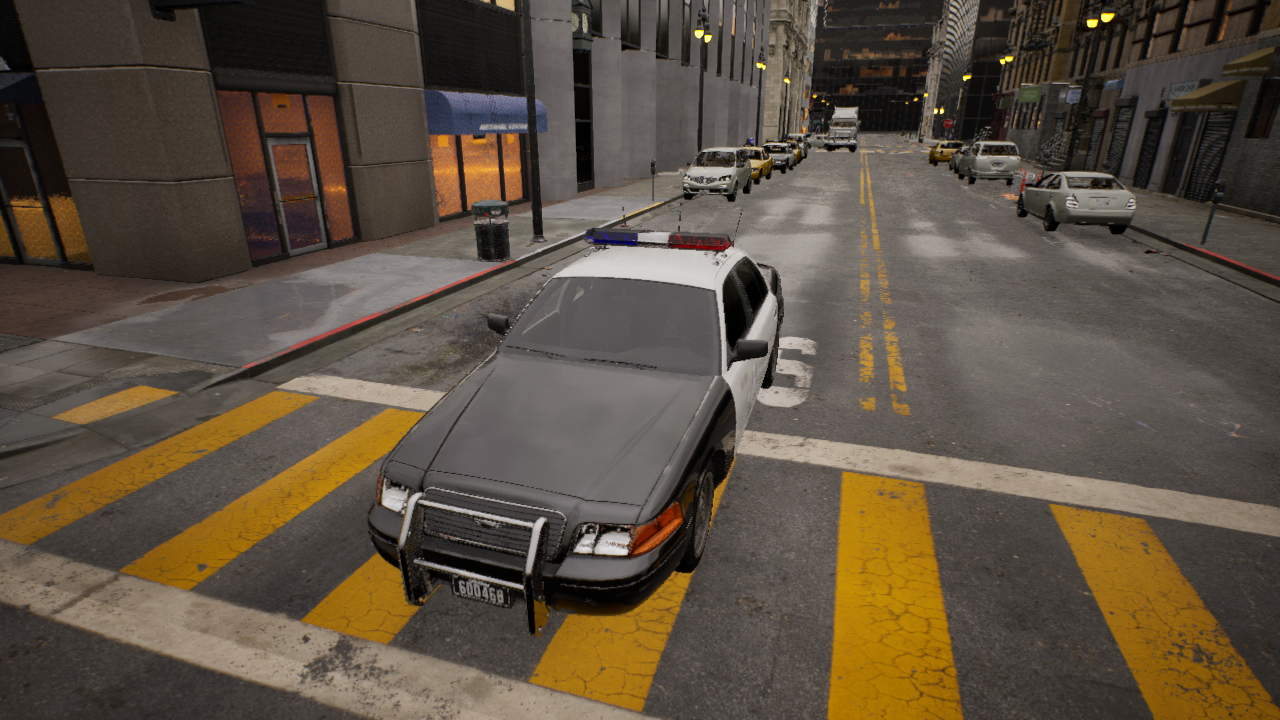
Venue: residential
Lighting: golden hour
Vehicle rig: sedan